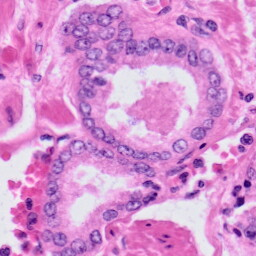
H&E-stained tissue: Prostate